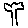
Label: tree